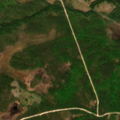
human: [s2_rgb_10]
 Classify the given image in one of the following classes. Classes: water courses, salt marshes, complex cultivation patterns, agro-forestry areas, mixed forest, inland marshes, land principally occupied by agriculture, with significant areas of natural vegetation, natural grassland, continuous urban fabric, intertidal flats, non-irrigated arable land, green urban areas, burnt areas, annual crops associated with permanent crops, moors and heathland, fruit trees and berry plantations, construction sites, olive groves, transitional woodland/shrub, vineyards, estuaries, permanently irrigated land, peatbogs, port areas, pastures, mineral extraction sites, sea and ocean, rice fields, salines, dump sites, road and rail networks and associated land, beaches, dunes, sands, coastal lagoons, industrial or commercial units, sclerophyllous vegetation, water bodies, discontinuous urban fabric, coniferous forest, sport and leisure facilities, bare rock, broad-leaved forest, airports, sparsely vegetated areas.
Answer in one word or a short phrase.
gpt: mixed forest, transitional woodland/shrub